Interaction volume radius: 10 \u00c5
Interaction volume height: 25 \u00c5
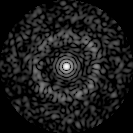
Disorder parameter: 0.8497